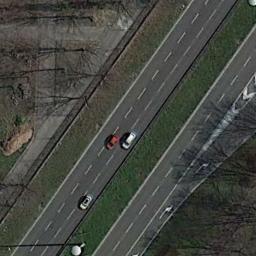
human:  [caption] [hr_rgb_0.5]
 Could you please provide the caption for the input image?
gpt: There is a green field beside the highway .

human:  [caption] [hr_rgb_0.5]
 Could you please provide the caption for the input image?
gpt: A straight freeway goes through the lawn with some trees and some cars are driving on the freeway .

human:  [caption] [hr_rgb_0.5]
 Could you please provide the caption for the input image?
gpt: The freeway goes through the grass with some cars .

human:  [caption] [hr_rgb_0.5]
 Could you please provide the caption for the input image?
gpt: There are many withered trees around the freeway and there are three cars on the freeway .

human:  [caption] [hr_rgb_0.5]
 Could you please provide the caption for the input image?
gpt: There are green belts and some withered trees along the freeway .